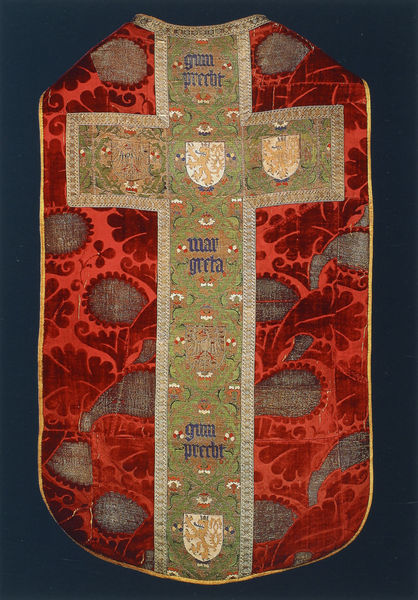
Titel: Kasel der Grafen von Neuenahr
Institution: Köln, Schnütgen-Museum
Schlagwörter: blau, umhang, grün, rot, ornament, teppich, samt, silber, kirche, geistlicher, gewand, gold, kutte, stickerei, stoff, schärpe, farbig, schrift, bischof, kissen, bordüre, ornamente, foto, kreuz, religion, text, wappen, talar, prister, pfarrer, christlich, mittelalter, messgewand, löwe, textil, gewebt, sakral, latein, schilde, bedruckt, tara, webkunst, granatapfelmuster, webkkunst, nähkunst